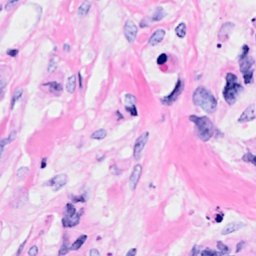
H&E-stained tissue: Breast